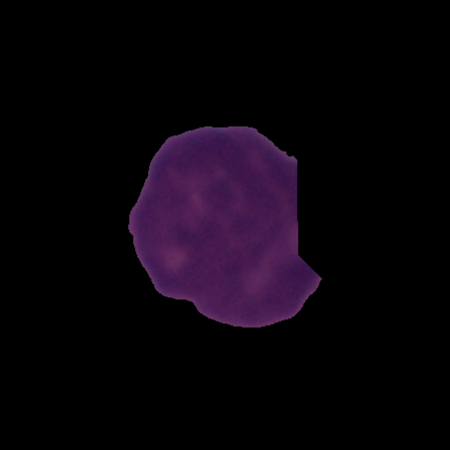
Label: cancer